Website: bh-photo
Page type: cart
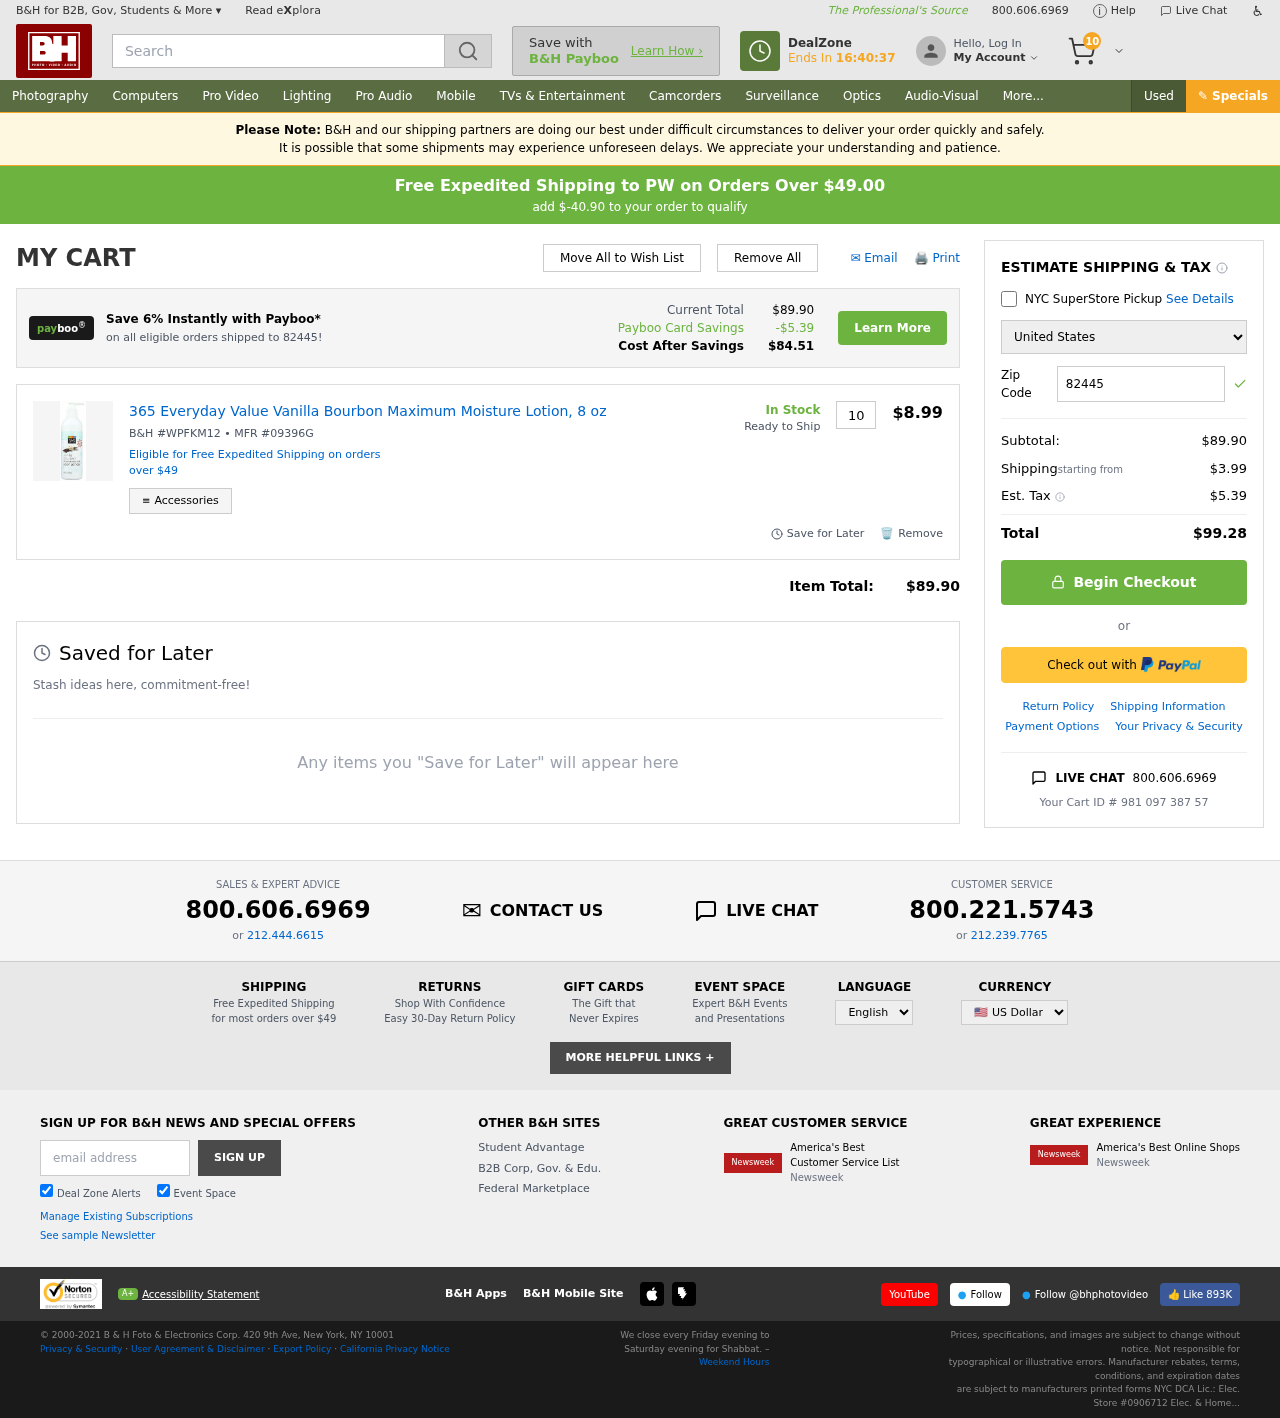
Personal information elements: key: PII_COUNTRY
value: United States
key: PII_POSTCODE
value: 82445
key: PII_STATE
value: PW
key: PII_POSTCODE_FULL
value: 82445
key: PII_POSTCODE_NUMERIC
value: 82445
Product elements: key: PRODUCT1_NAME
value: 365 Everyday Value Vanilla Bourbon Maximum Moisture Lotion, 8 oz
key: PRODUCT1_PRICE
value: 8.99
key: PRODUCT1_QUANTITY
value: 10
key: PRODUCT1_SKU
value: WPFKM12
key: PRODUCT1_MFR
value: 09396G
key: PRODUCT1_AVAILABILITY
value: In Stock
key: PRODUCT1_SHIP_STATUS
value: Ready to Ship
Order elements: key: ORDER_NUM_ITEMS
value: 10
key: FREE_SHIPPING_THRESHOLD
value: $-40.90
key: ORDER_SUBTOTAL
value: $89.90
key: ORDER_SHIPPING_COST
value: $3.99
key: ORDER_TAX
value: $5.39
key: ORDER_TOTAL
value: $99.28
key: ORDER_ID
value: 981 097 387 57
Search elements: key: HEADER_SEARCH
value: Search
Other elements: key: PAYBOO_SAVINGS
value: -$5.39
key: COST_AFTER_SAVINGS
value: $84.51